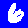
Digit: 6